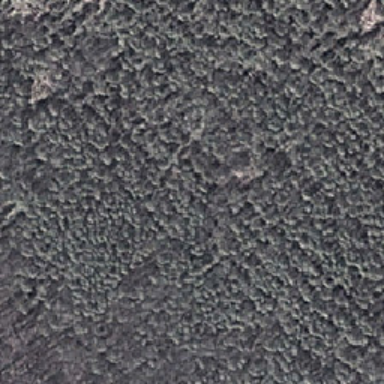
There are brown and green forests .